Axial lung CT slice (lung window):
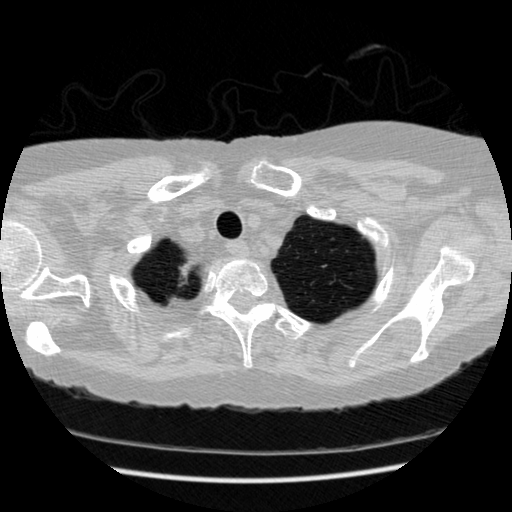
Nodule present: no